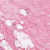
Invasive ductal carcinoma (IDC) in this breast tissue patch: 0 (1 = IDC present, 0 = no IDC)